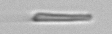
Label: fiber